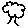
Label: tree